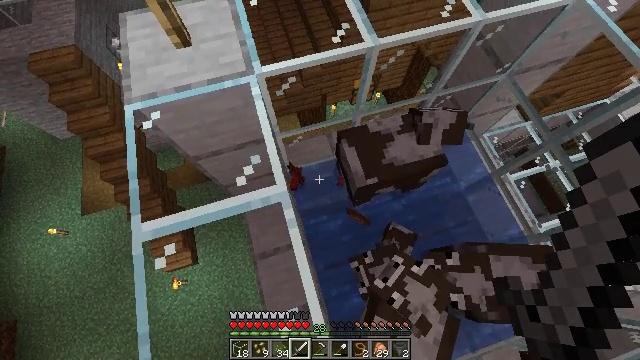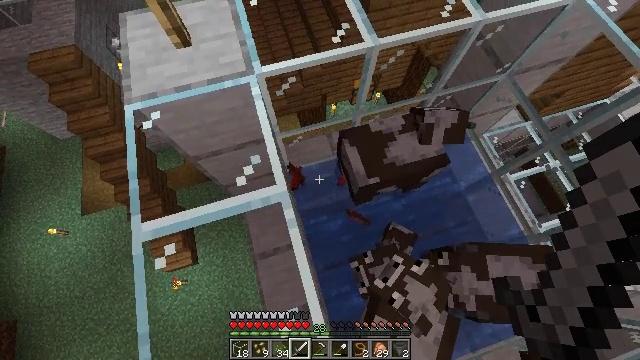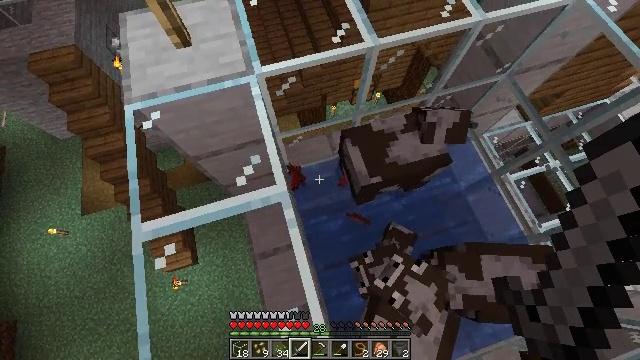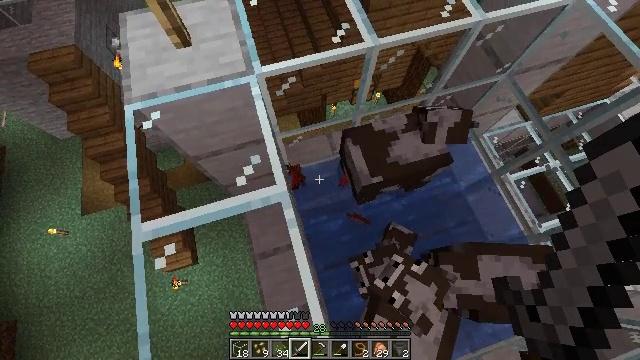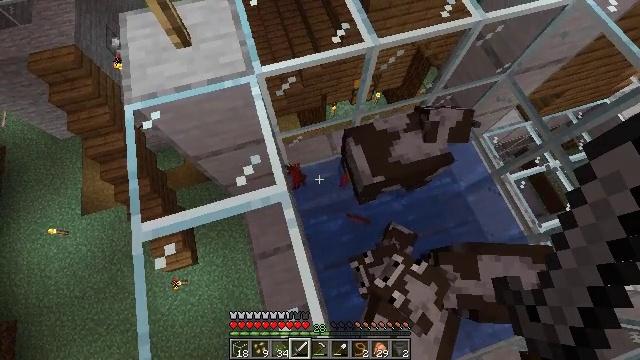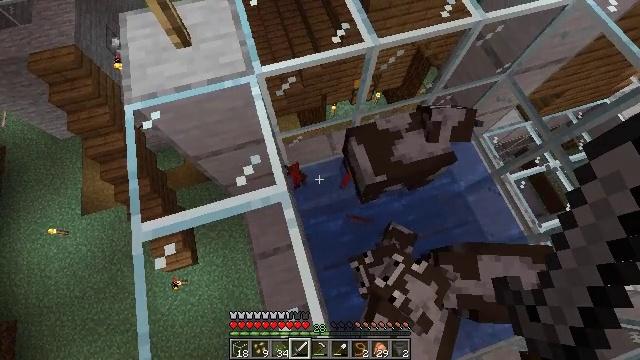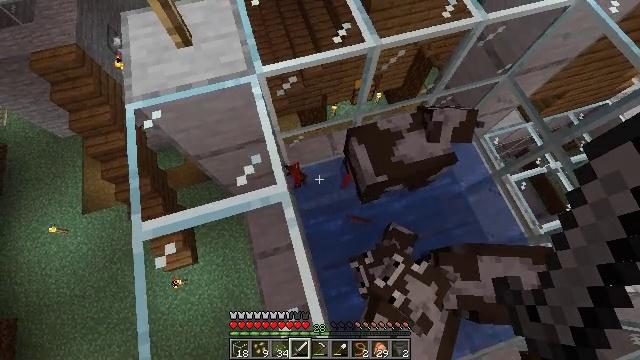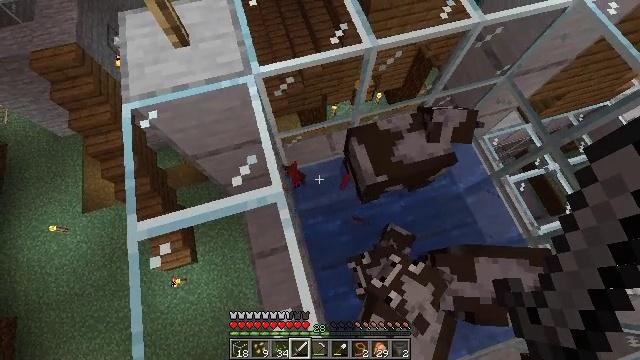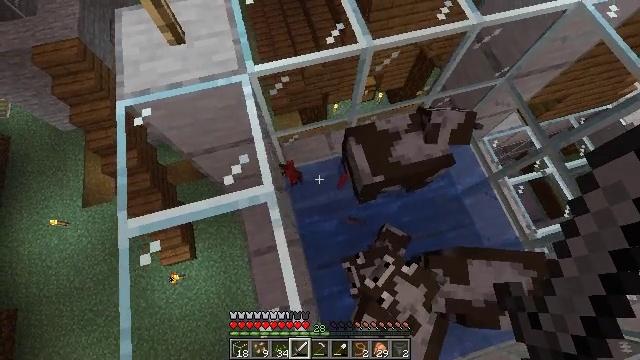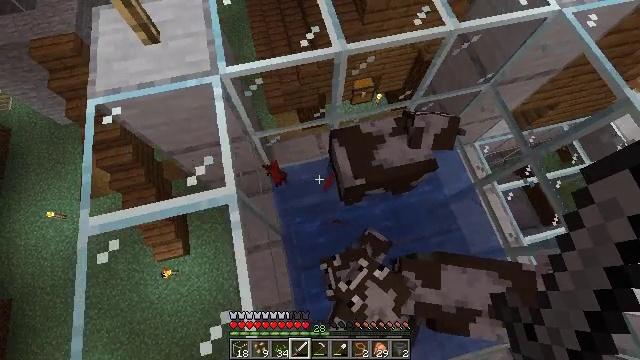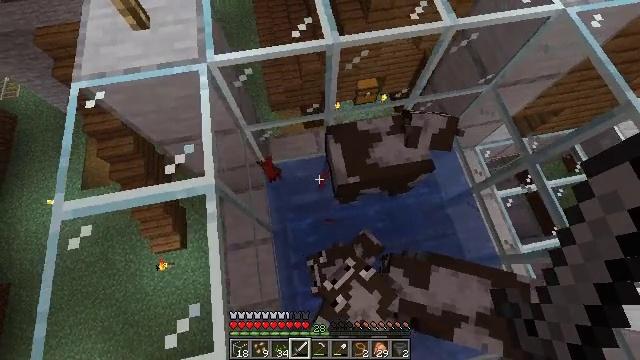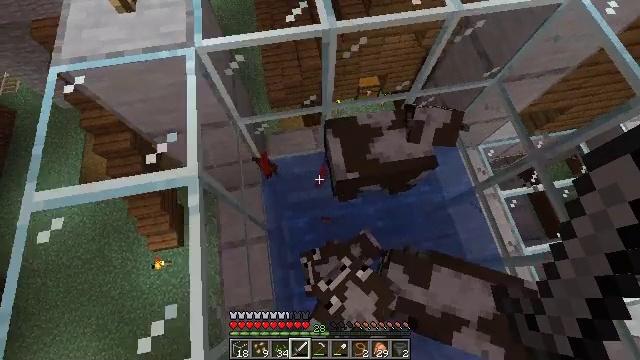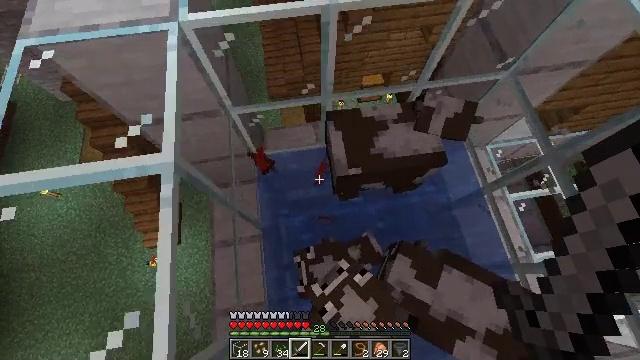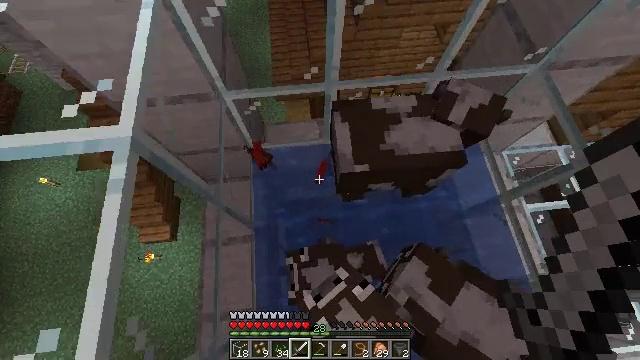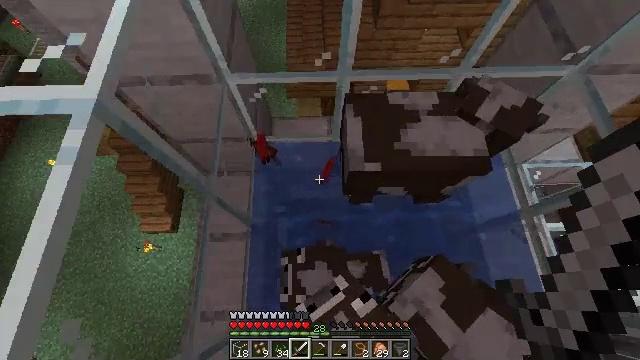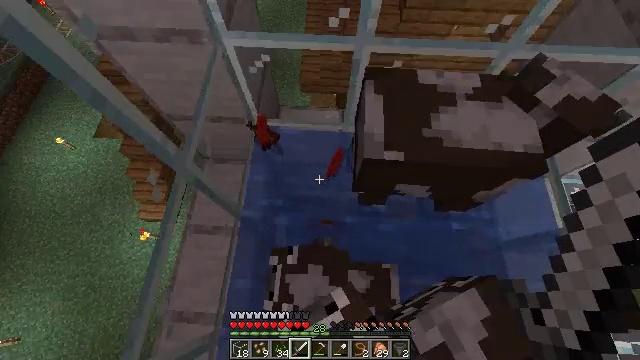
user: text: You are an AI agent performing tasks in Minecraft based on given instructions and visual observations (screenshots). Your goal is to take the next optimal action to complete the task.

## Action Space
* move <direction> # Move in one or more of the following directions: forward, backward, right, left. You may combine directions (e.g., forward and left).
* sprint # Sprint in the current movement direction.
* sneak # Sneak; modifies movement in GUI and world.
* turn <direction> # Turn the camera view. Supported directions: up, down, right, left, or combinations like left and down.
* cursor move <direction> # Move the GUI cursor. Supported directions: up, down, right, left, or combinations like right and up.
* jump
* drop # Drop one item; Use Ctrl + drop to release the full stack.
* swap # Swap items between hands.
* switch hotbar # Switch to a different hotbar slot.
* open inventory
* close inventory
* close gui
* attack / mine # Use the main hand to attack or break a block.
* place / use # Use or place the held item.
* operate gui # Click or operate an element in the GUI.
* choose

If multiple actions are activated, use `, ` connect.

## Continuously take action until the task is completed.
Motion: motion action
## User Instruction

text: Mine the glass to clear the view.
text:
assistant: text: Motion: no_op
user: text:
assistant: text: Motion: no_op
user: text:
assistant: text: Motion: no_op
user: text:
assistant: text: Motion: no_op
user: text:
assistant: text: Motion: no_op
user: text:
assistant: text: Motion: no_op
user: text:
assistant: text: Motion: move right
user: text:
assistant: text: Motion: move right, turn left
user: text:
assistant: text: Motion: move right, turn left
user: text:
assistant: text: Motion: turn left
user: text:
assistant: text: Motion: move forward
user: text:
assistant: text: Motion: move forward, turn left
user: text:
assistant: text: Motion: move forward, turn left
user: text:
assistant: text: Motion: turn left
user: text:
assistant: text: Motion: turn left and up
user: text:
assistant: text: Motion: turn left
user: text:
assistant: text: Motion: turn left and up
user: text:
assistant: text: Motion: turn left and up
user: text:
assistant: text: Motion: move left, turn left and up
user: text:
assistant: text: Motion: move forward and move left, turn left and up
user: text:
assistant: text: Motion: move forward and move left, turn up
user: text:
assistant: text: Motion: move forward, turn right and up
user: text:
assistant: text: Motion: turn right and up
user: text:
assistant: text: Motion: turn right and up
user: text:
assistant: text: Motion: no_op
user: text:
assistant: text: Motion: no_op
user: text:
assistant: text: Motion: no_op
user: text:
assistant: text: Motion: no_op
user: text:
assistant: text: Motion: no_op
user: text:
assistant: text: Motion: no_op